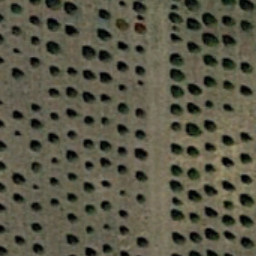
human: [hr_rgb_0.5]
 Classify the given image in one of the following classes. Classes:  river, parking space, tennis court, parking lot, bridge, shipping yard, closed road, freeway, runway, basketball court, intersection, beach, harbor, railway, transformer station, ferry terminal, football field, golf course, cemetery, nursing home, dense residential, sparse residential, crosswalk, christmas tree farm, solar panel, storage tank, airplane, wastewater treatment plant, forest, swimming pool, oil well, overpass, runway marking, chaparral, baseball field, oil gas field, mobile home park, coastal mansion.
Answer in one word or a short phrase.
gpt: christmas tree farm